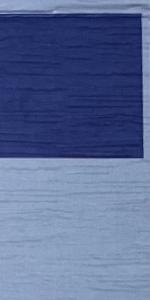
Label: Empty